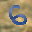
Label: 6